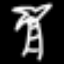
Label: palm tree